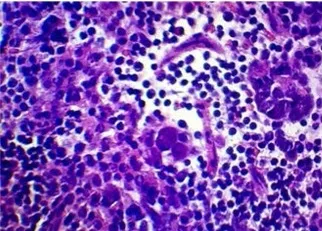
(A) Pituitary gland pathology report: dense inflammatory lymphoplasmacytic infiltrates.
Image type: pathology (pas)